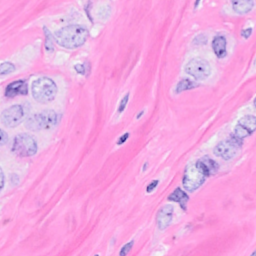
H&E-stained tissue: Breast